Breast ultrasound image
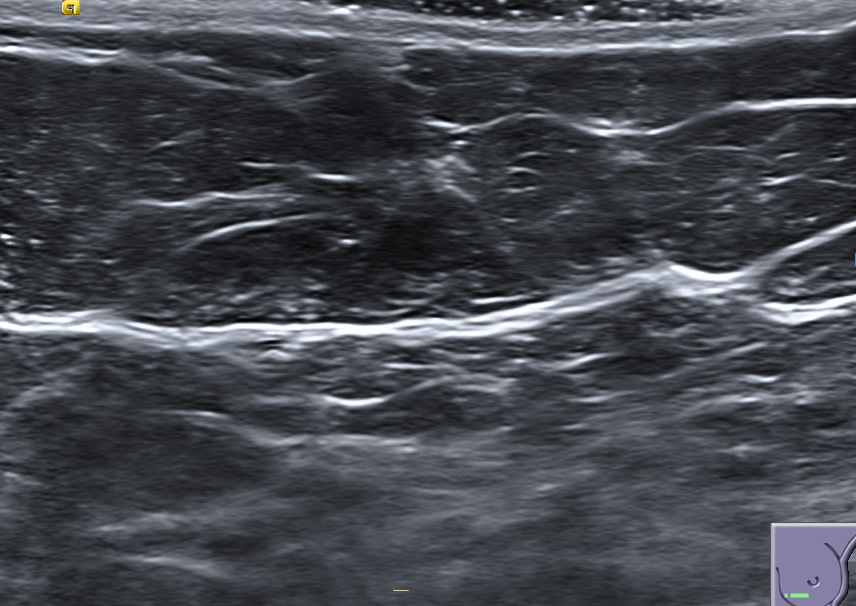
Diagnosis: normal